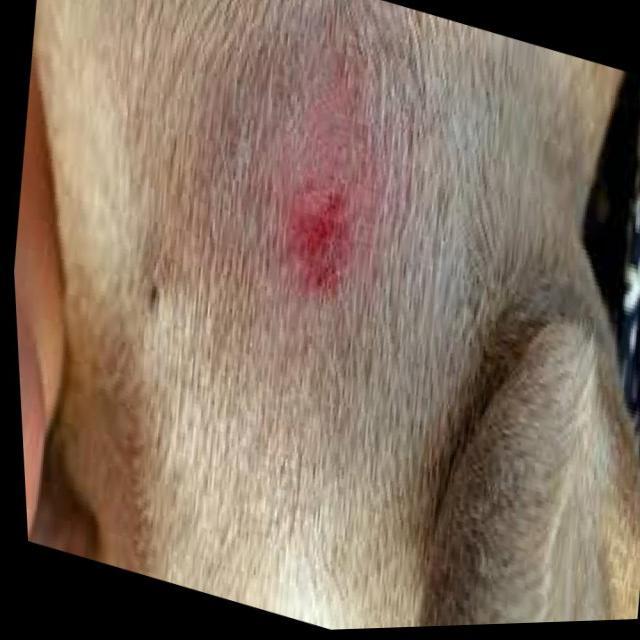
Canine dermatitis — inflammation of the skin presenting with erythema, pruritus, papules, and excoriation. May be allergic, contact, or atopic in origin.